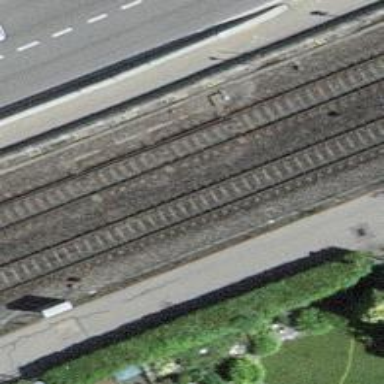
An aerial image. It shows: Railway switch.